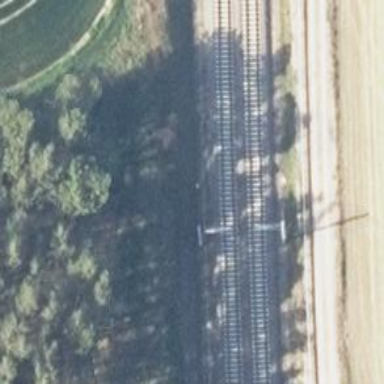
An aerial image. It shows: Milestone along the railway with catenary mast.